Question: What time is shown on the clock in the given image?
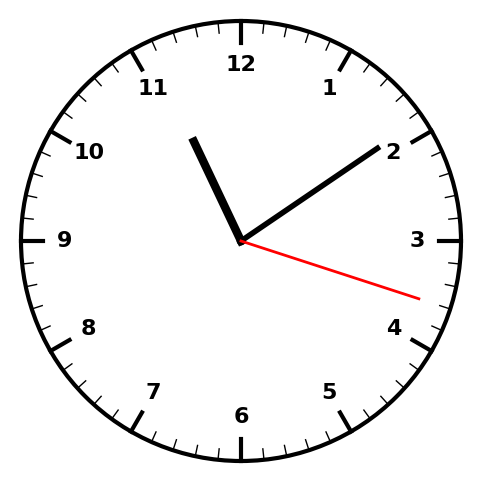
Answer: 11:09:18